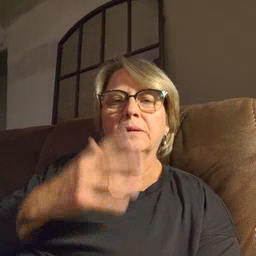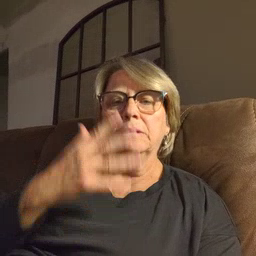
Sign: awake